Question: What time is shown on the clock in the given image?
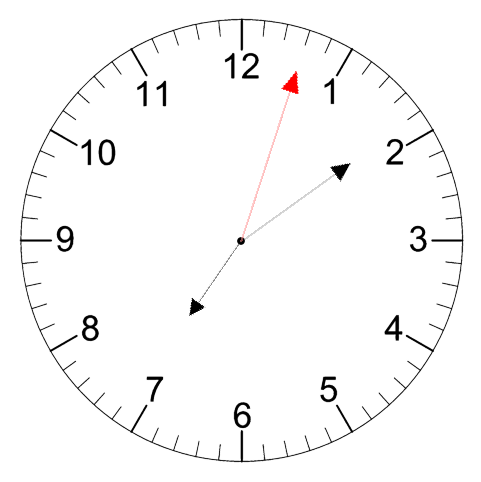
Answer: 07:09:03